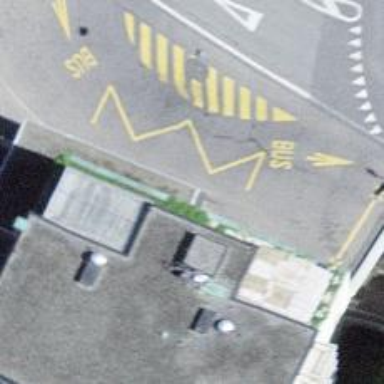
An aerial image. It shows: Bus stop with shelter. It is platform for public transport.